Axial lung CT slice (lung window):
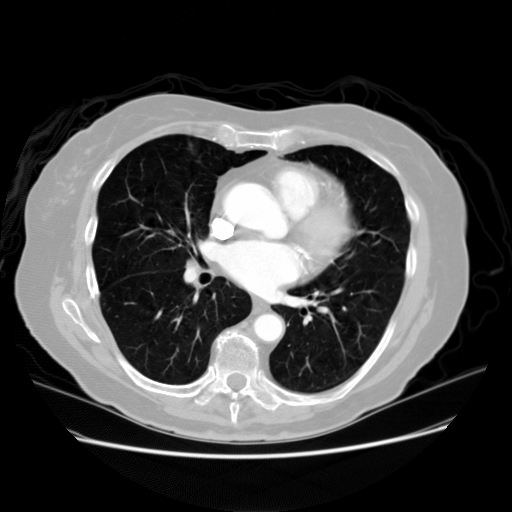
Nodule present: no